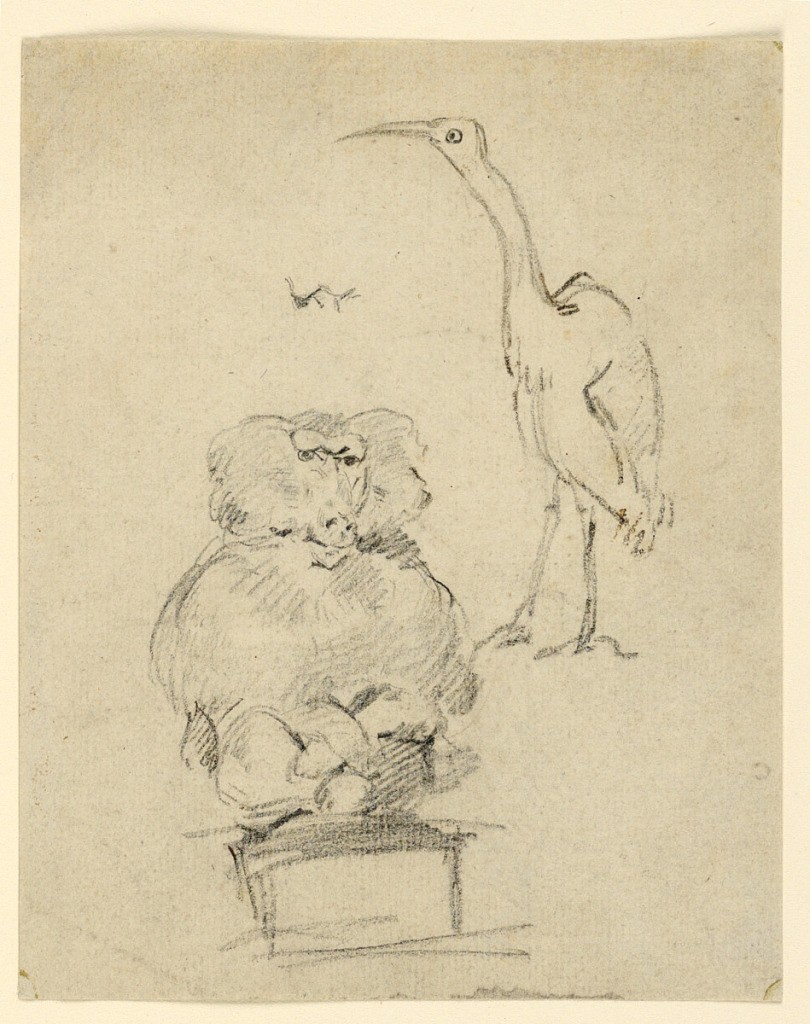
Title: Studies of a Heron and a Monkey
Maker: Henry Bernard Chalon, English, 1770 - 1849
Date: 1820–1849
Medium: Black crayon on paper
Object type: Drawing
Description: The heron is above at right shown in profile turned toward left. The money is below at left, shown from the front, sitting upon an oblong.